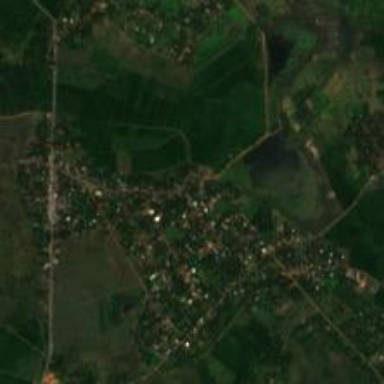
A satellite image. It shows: Village area.